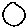
Label: circle